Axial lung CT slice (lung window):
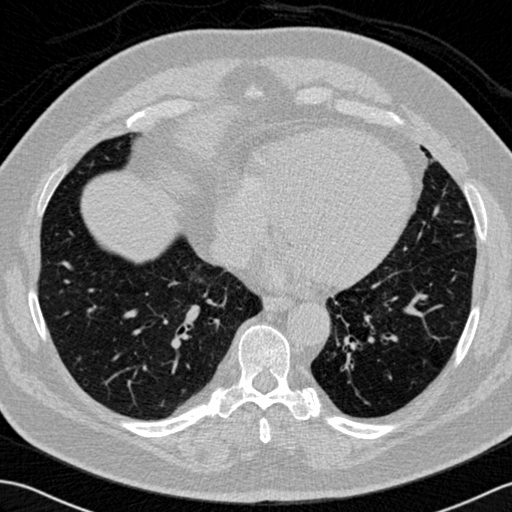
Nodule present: no